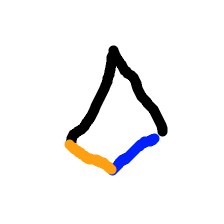
Shape: kite